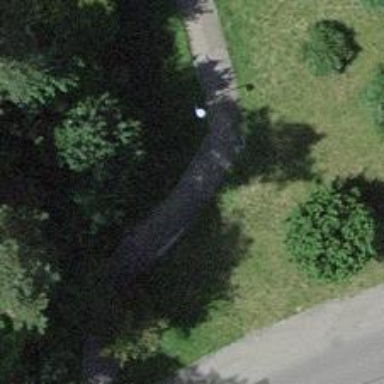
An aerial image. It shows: Footway made of paving stones.